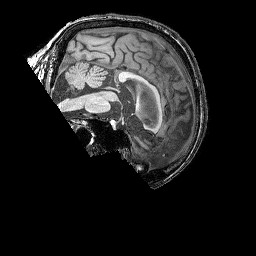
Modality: T1w
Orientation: sagittal
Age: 75
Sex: female
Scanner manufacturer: siemens
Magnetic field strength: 3 T
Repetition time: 2.25 s
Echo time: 0.00415 s